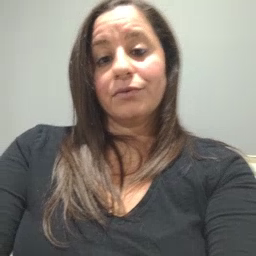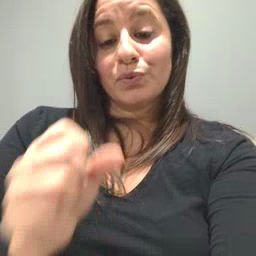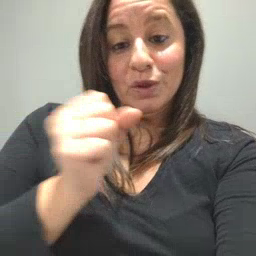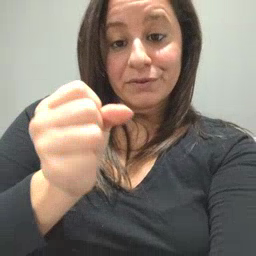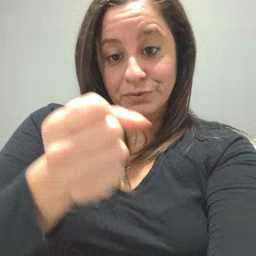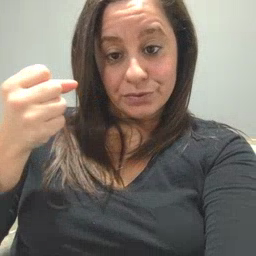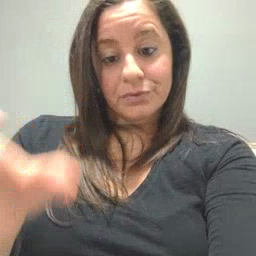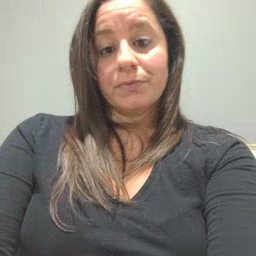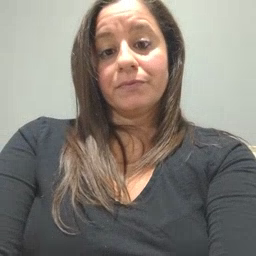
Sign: refrigerator